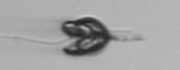
Label: Pyramimonas_longicauda